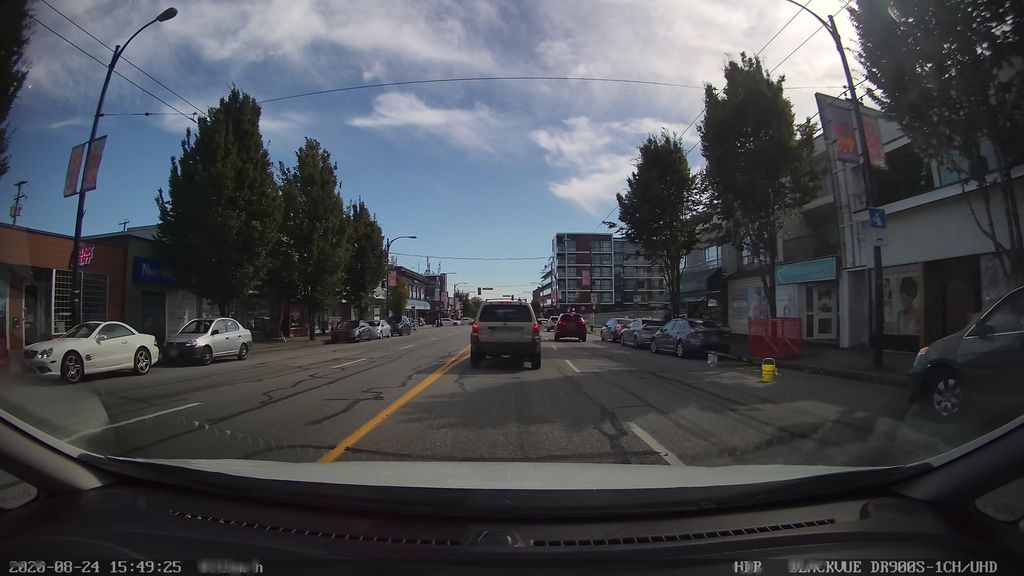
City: vancouver